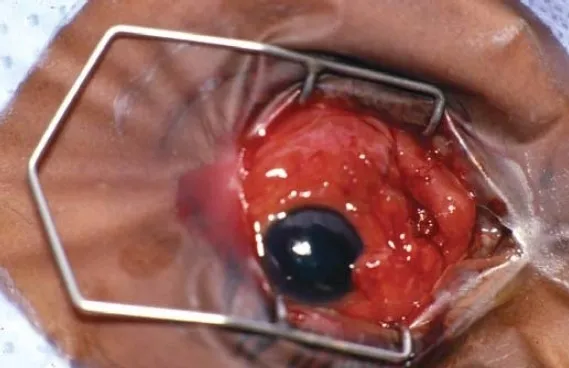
Severely hyperemic conjunctiva and an exposed buckle.
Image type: medical_photograph (other_medical_photograph)